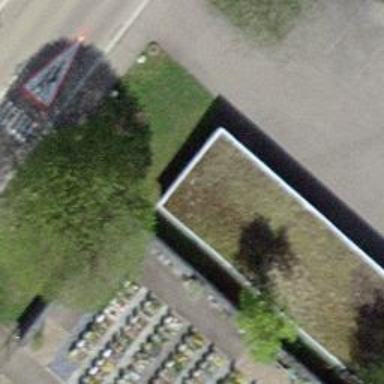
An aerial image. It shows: Group of garages.